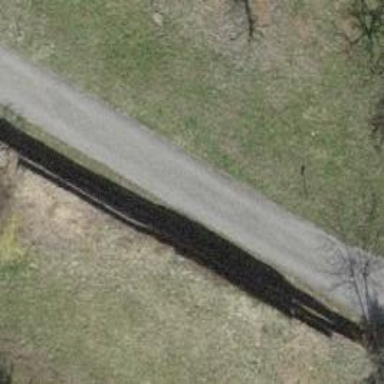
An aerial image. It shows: Lift gate barrier.